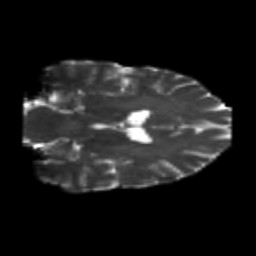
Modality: T2w
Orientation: coronal
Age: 35
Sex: male
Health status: healthy
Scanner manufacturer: siemens
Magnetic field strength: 3 T
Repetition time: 10.8 s
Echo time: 0.082 s